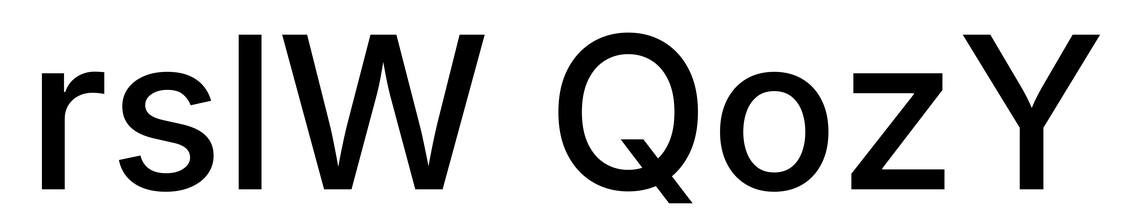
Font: Inter_Medium